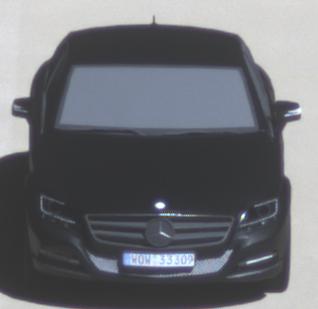
Make: Mercedes-Benz
Model: CLS Coupé 350
Detailed model: CLS-Class (218) Coupé
Model produced from: 2011/01
Model produced until: 2014/07
Doors: 4
Color: black
Road condition: dry road
Daytime: morning or afternoon
Contrast: high contrast